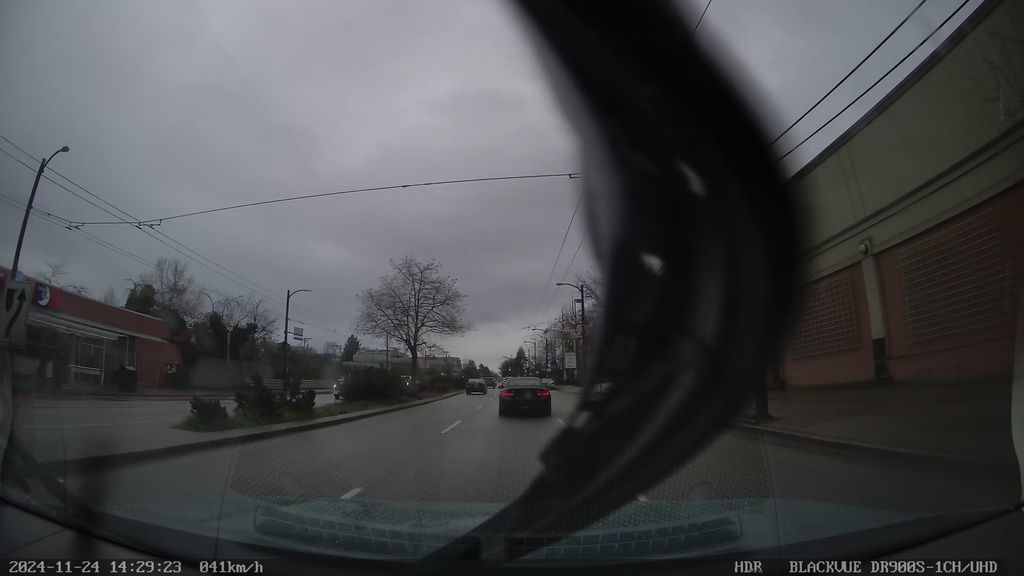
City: vancouver